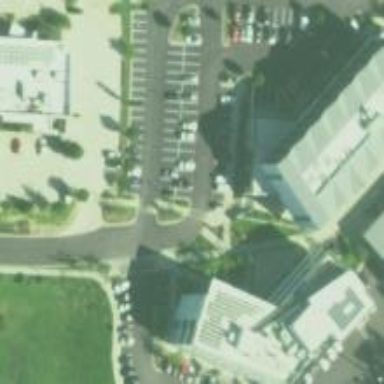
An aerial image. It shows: Retail building.